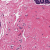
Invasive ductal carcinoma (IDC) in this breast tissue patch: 0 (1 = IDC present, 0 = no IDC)